Question: After over an hour of debugging, I realized that I had failed to instantiate an object before doing something that...well I'm still figuring out why I needed to instantiate it. Long story short, instantiating the object fixed the bug in my program.
What was happening was that I was starting an activity with startActivityForResult and passing an intent with values...after fixing the problem and trying to find why I needed to instantiate my object, I came across this RED TEXT in the javadoc (see the screenshot below). Why is the text red? What does it mean? I feel this would help me play detective and find the true source of my error. Thanks!

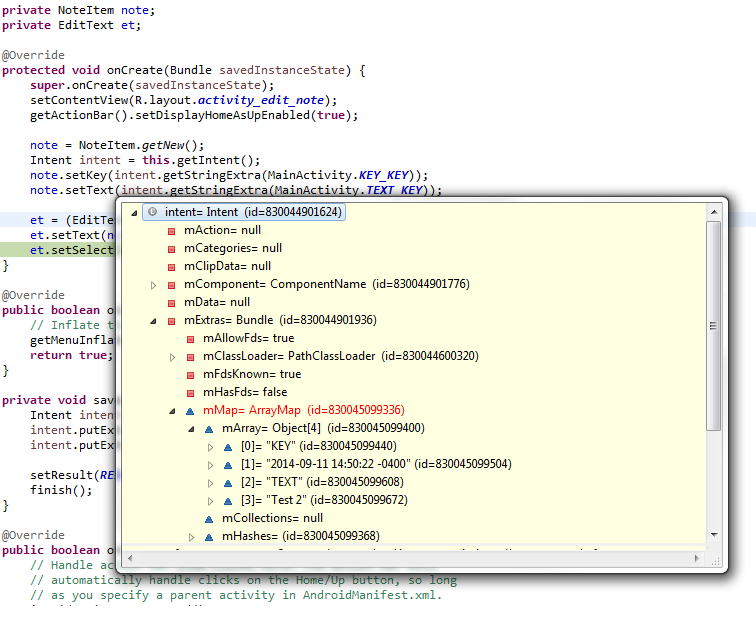
Answer: What you're looking at is not javadoc, it's a pop-up version of the Eclipse "Variables View", which you can also see during a debug session by going to View --> Show Window --> Debug --> Variables.
The variables view has these default text colors:

From this, we can determine that the red text you're seeing means the 'mMap' variable you're looking at was recently updated. In the screenshot you posted, the process is paused on a specific line of code (the green one 'et.setSelect...') and between wherever you were previously paused and the current breakpoint the 'mMap' variable's value has been changed.